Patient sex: M
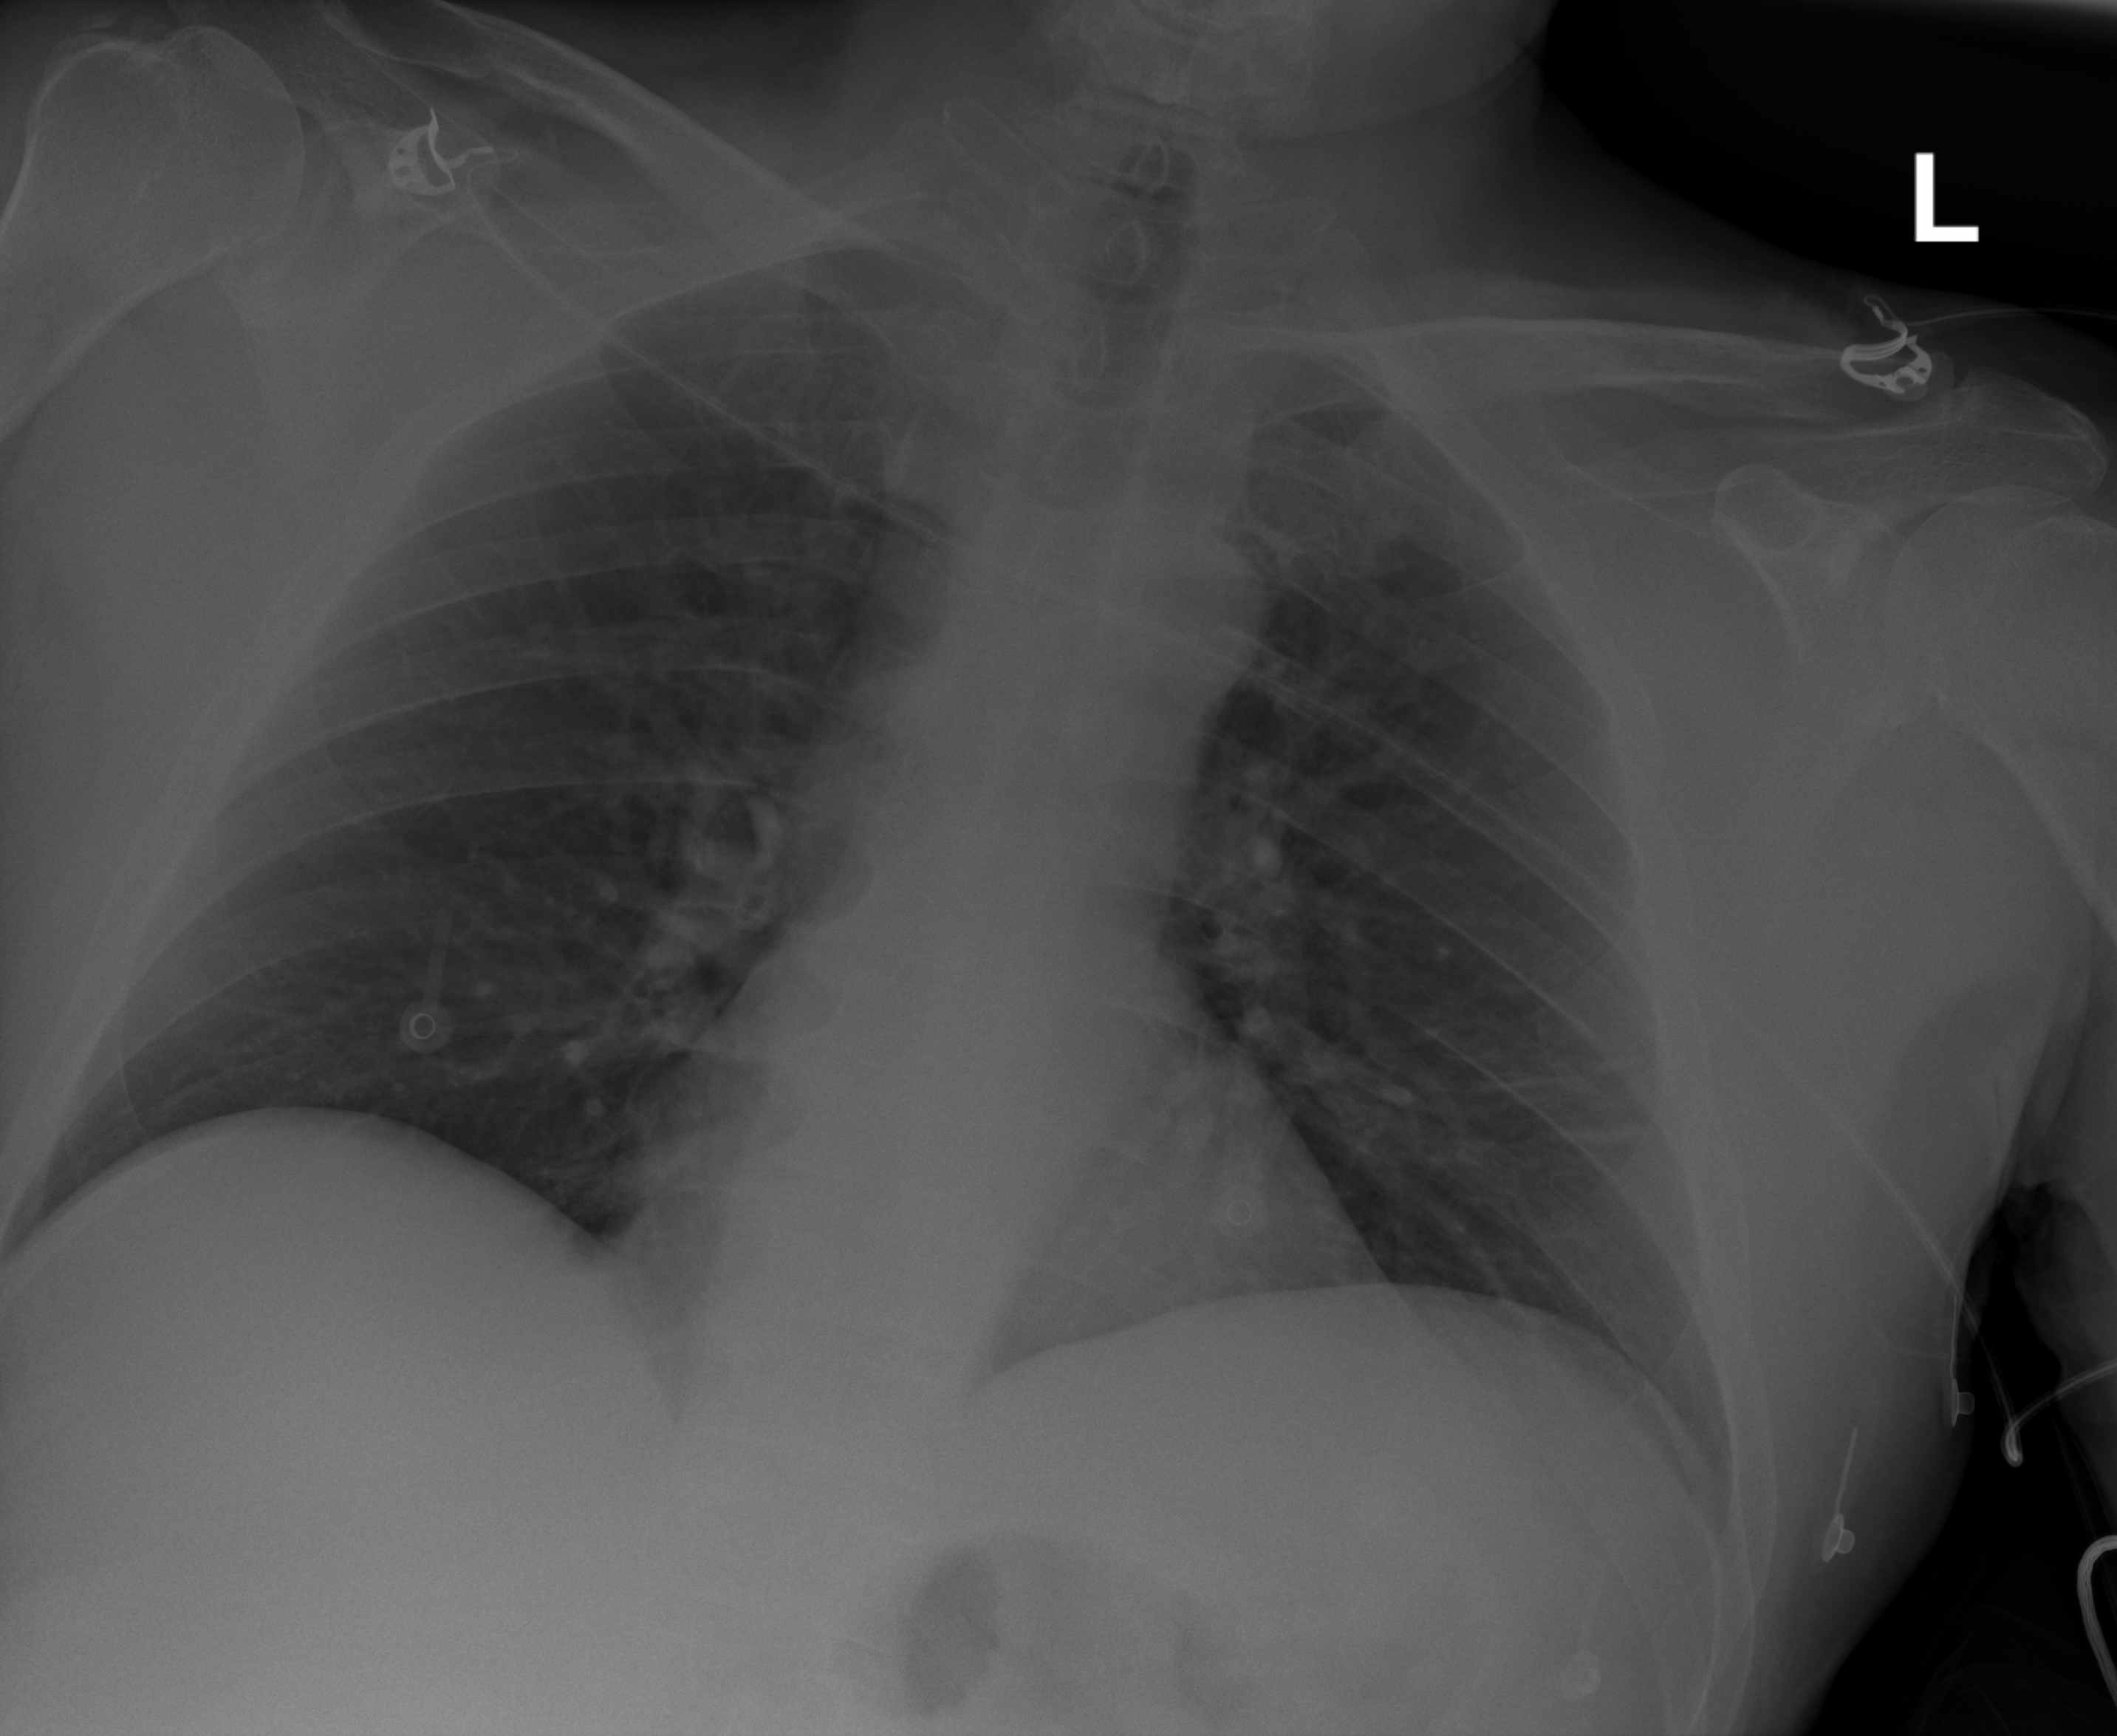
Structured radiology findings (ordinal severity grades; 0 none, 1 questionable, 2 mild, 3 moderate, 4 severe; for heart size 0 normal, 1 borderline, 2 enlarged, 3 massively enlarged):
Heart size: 0
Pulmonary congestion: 0
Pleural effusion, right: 0
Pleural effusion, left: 0
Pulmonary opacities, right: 0
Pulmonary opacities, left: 0
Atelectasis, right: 0
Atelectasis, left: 2